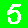
Digit: 5